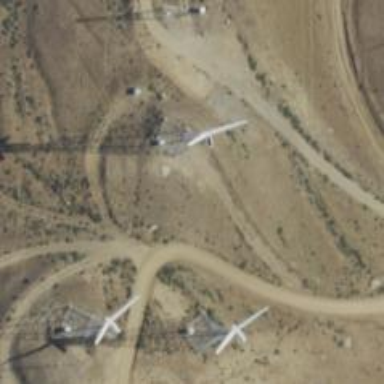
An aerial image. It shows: Wind power generator with wind turbines.